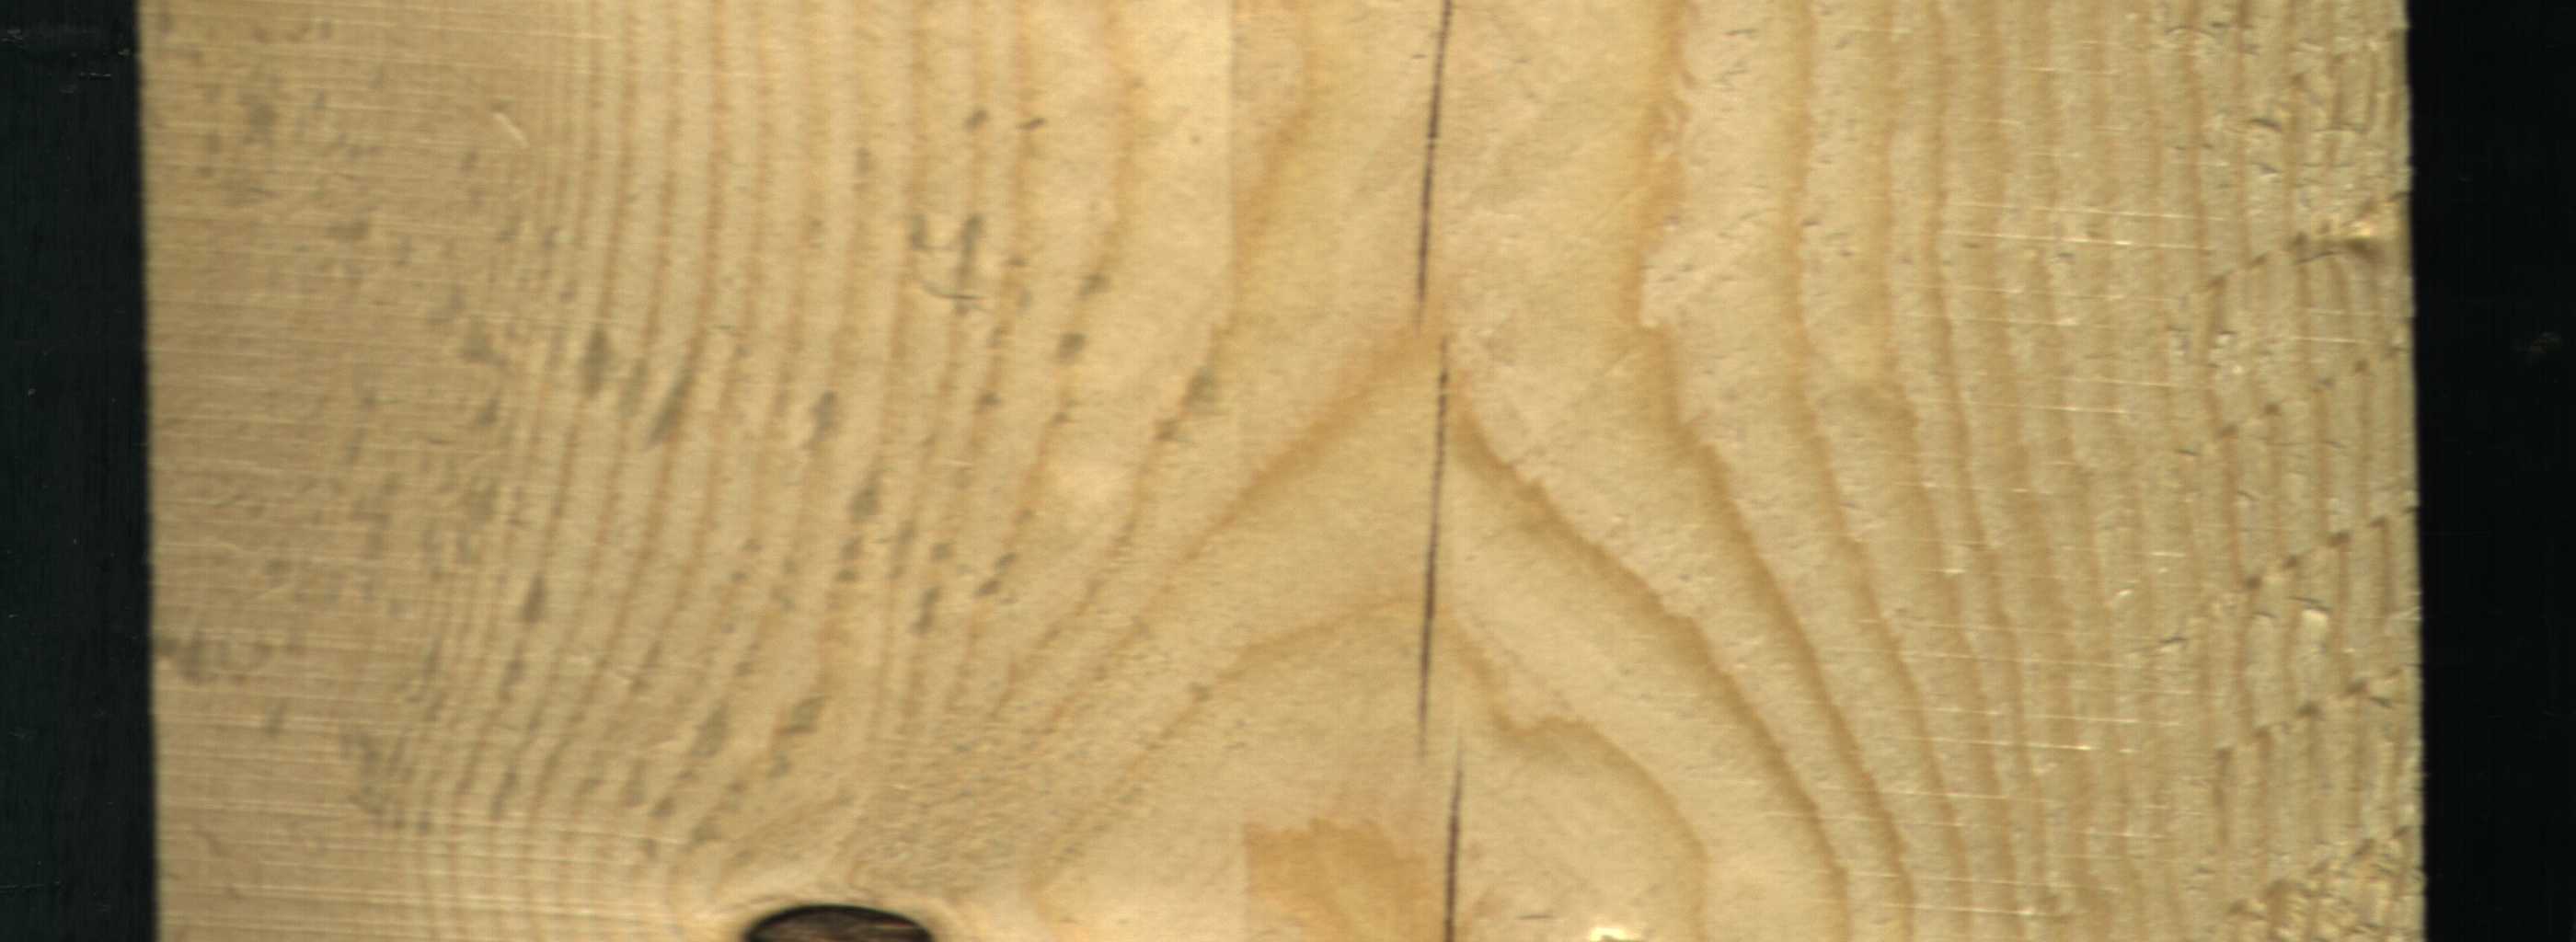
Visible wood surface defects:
Crack
Crack
Crack
Dead_Knot